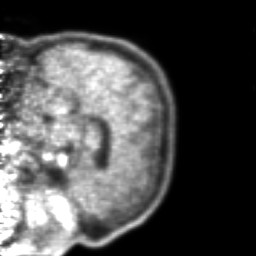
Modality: PET
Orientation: sagittal
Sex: male
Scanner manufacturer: ge